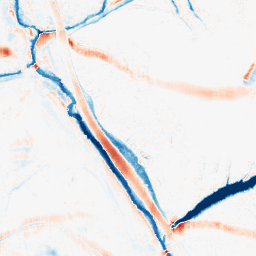
Category: morphological
Decomposition family: morphological_ellipse
Decomposition parameters: operation: average
width: 20
height: 10
Upsampling method: bicubic
Upsampling parameters: scale: 4
Upsampling scale: 4